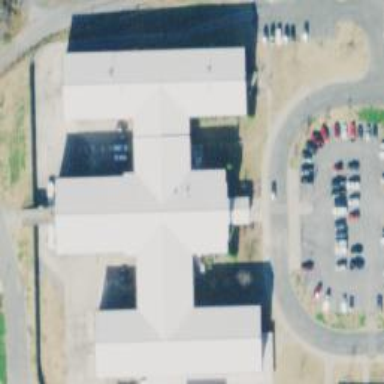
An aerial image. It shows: School building.